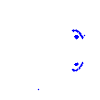
Particle: pion